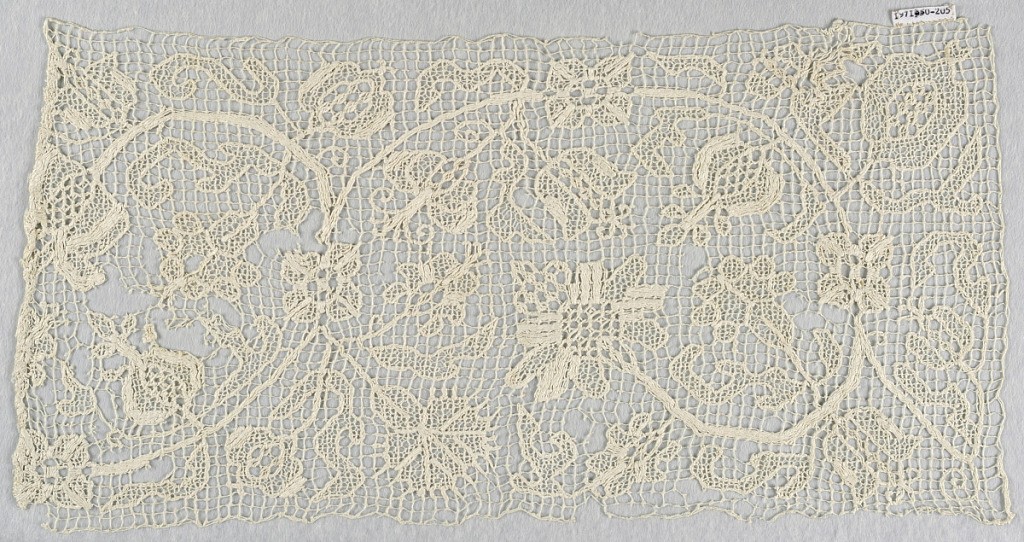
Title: Fragment
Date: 17th century
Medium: linen Technique: needlework on hand knotted net
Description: Fragment of a border with a curving vine and flower pattern.